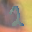
Label: 2